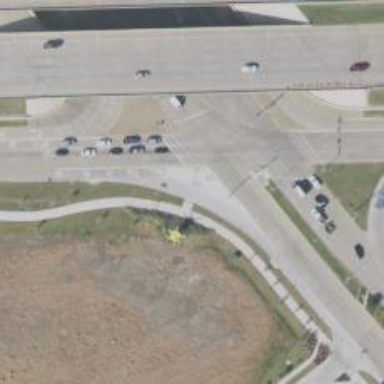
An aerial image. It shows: Secondary link road.